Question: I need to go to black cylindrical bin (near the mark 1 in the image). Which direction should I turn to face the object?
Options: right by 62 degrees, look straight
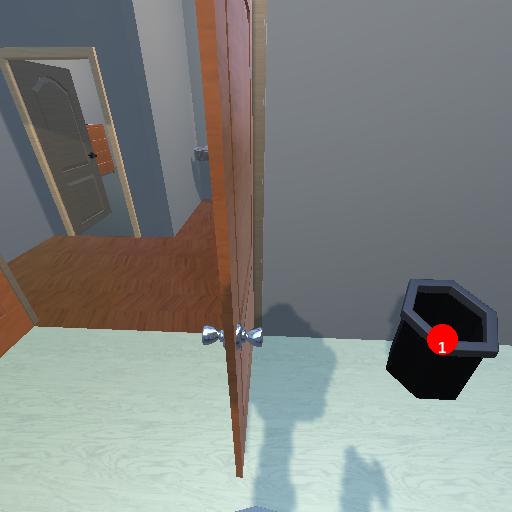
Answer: right by 62 degrees